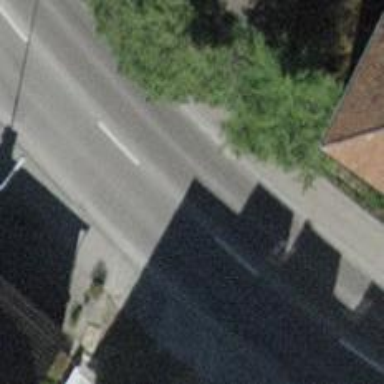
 featuring lanes for both cyclists and pedestrians."